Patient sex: M
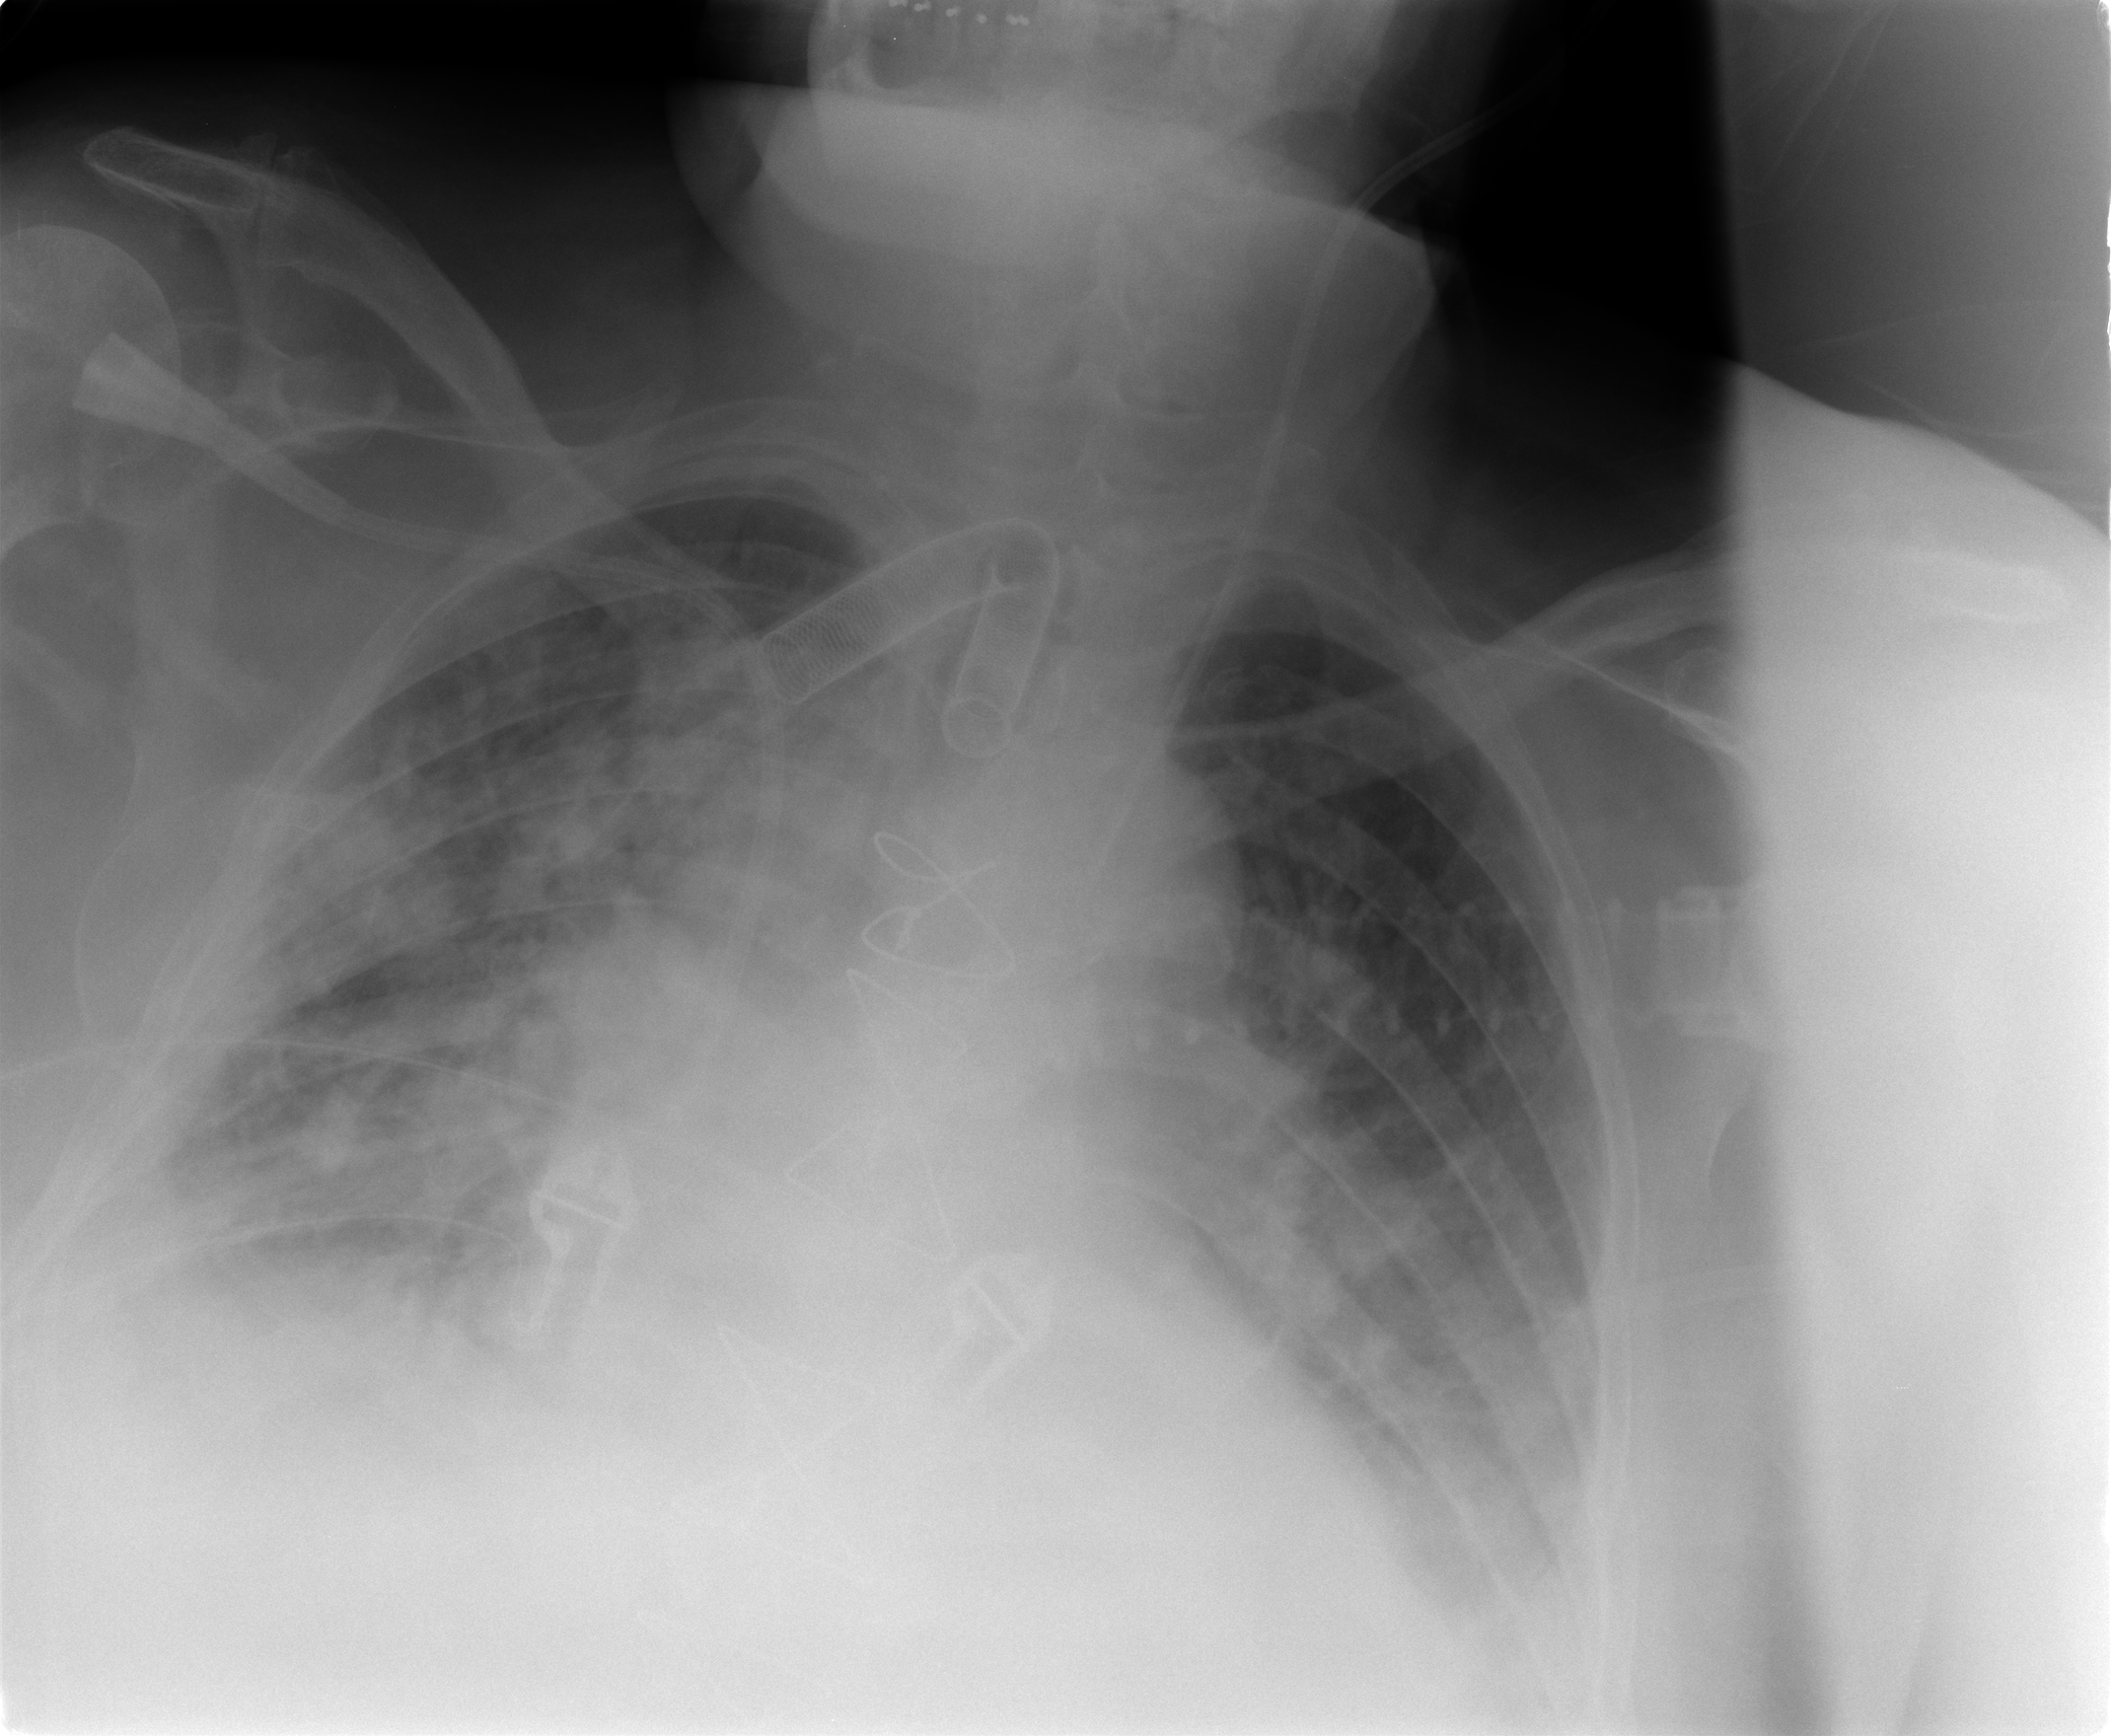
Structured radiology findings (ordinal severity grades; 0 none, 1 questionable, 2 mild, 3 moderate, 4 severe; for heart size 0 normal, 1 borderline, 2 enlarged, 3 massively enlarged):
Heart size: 2
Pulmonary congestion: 2
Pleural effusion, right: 3
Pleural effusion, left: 3
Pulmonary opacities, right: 4
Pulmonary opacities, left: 3
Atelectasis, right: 3
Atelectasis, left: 3